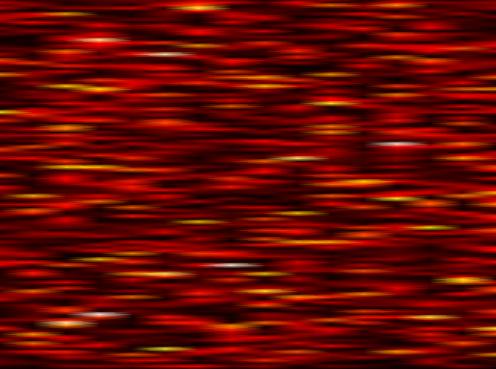
Label: OFDM